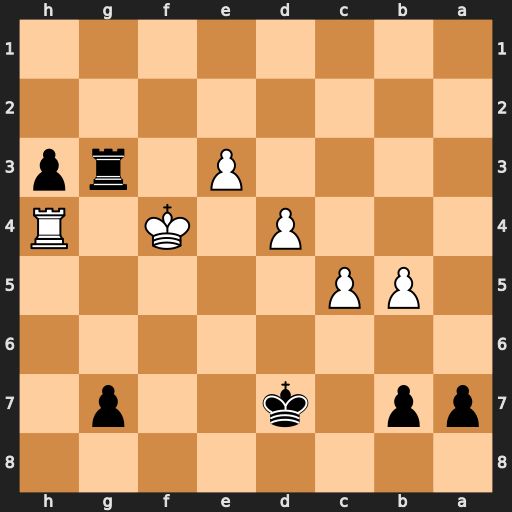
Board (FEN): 8/pp1k2p1/8/1PP5/3P1K1R/4P1rp/8/8
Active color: b
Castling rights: -
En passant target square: -
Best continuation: g5+ Kxg3 gxh4+ Kxh3 a5 e4 a4 e5 a3 c6+ bxc6 b6 a2